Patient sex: F
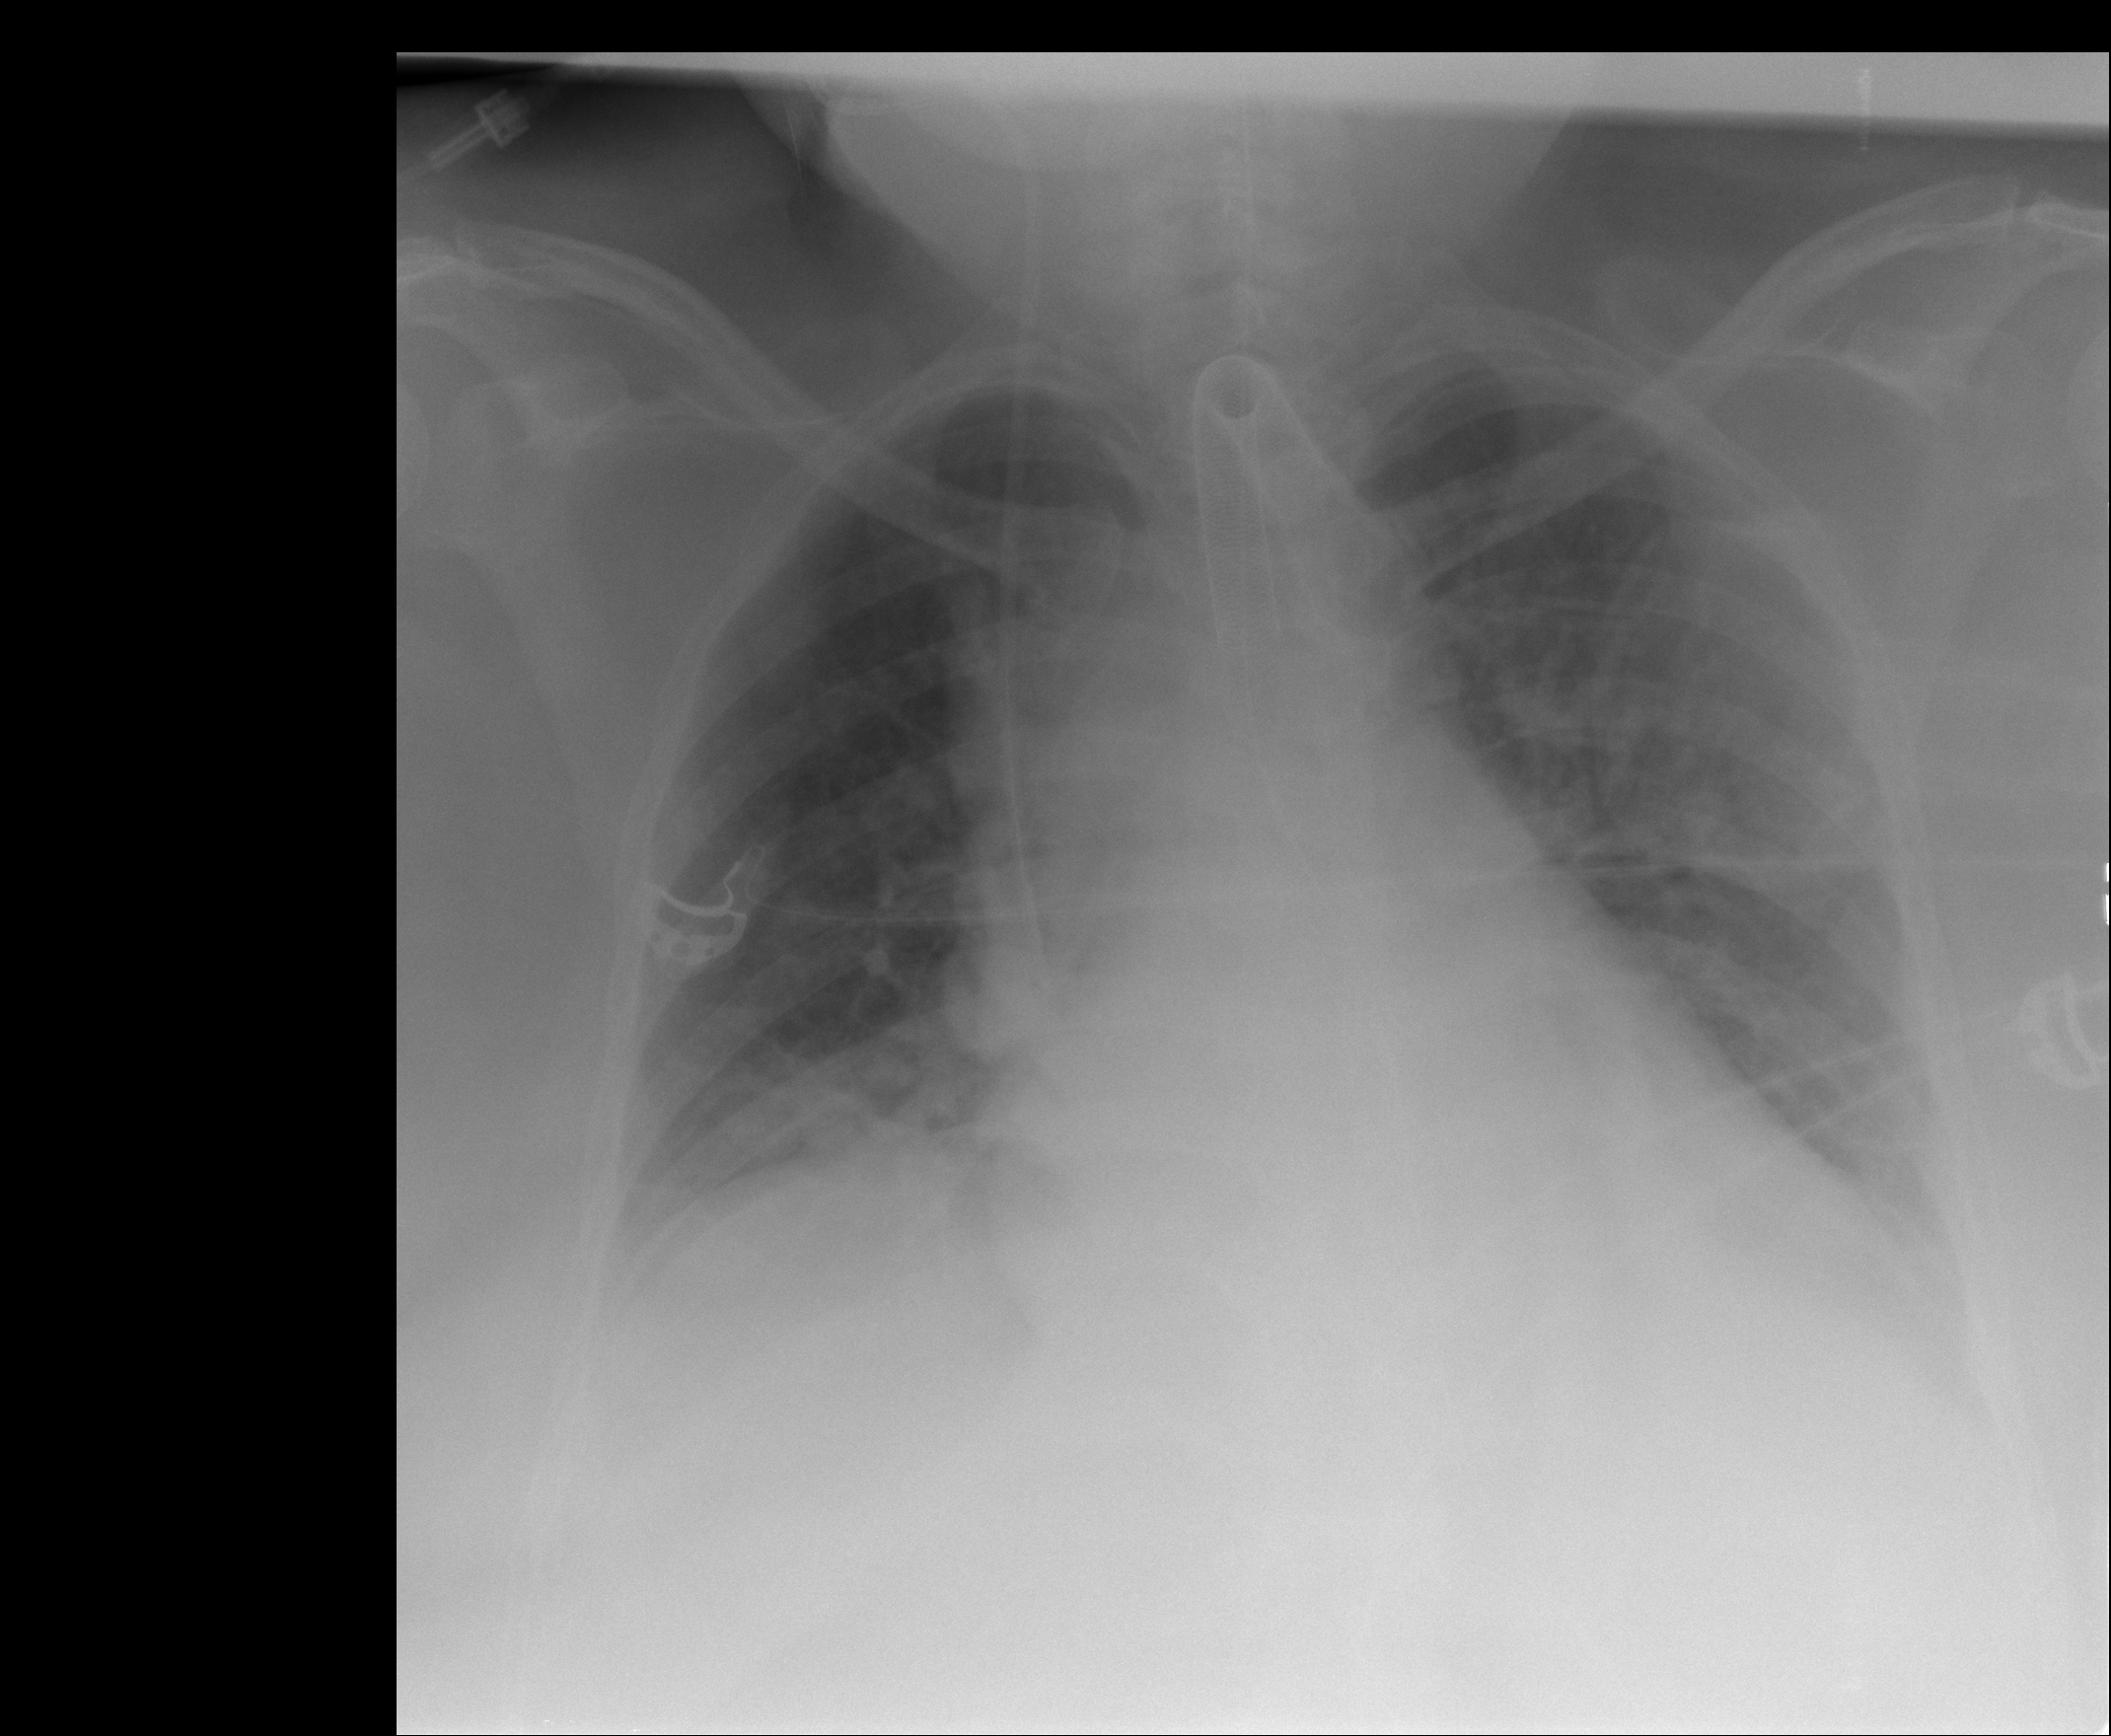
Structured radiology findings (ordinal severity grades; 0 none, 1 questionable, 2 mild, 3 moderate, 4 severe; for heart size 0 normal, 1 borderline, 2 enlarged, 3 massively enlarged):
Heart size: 0
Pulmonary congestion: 0
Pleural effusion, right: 1
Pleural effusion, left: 2
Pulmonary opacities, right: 0
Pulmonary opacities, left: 2
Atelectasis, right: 1
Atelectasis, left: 2